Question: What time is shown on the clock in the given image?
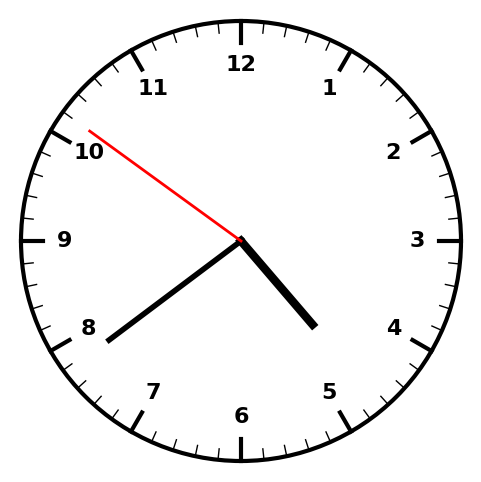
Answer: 04:38:51